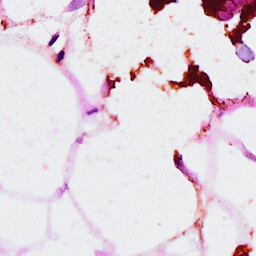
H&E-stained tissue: Breast